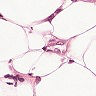
Metastatic tissue present: yes